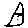
Label: triangle